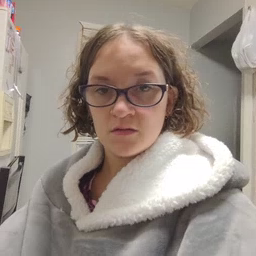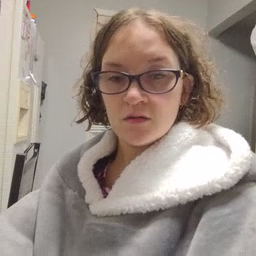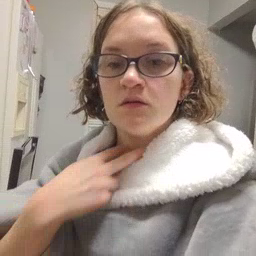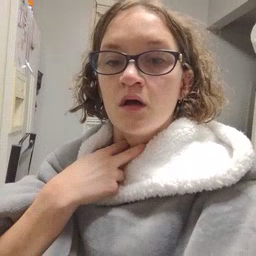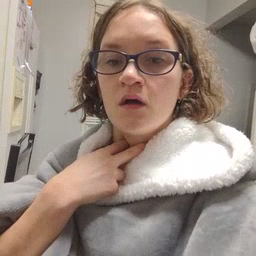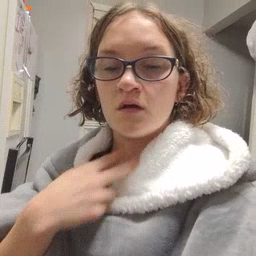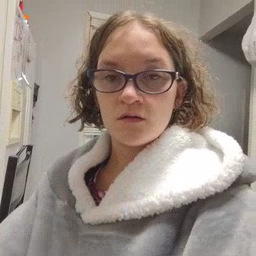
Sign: stuck